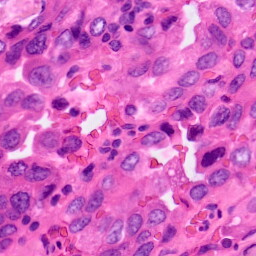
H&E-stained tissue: Lung